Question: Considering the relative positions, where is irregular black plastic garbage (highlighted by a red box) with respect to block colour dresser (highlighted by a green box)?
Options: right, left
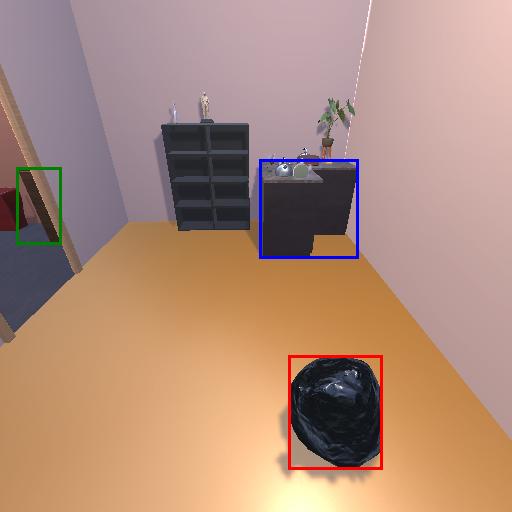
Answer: right